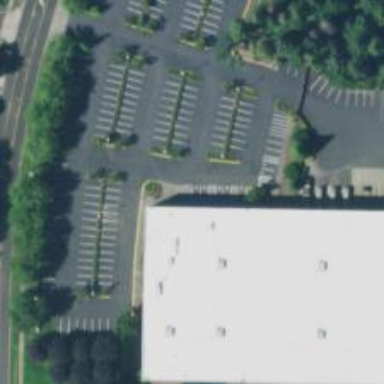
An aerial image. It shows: Parking space is available.